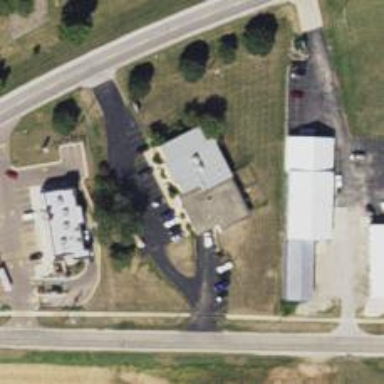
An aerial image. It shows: Veterinary facility.